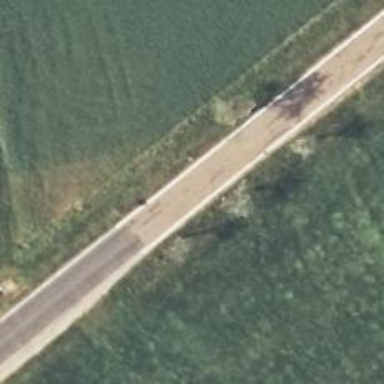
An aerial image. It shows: Tertiary road with asphalt surface.